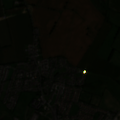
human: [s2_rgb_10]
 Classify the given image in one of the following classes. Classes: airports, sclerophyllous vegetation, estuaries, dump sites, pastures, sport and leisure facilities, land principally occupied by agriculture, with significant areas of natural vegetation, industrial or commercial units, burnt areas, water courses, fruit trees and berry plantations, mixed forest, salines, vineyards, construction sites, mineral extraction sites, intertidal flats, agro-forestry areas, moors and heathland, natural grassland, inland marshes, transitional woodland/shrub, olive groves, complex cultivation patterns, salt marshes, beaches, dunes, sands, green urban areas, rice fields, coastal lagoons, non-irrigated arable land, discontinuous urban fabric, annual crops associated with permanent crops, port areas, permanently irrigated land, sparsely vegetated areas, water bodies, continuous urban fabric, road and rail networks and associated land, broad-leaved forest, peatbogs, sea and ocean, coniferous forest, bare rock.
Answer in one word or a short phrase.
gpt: discontinuous urban fabric, non-irrigated arable land, pastures